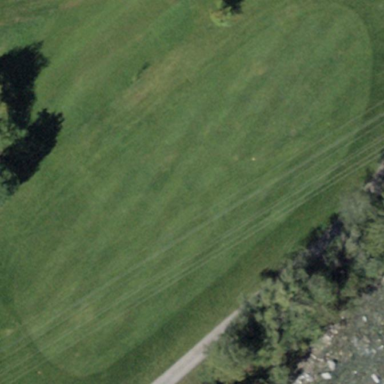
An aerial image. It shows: Grassy area designated as golf fairway.